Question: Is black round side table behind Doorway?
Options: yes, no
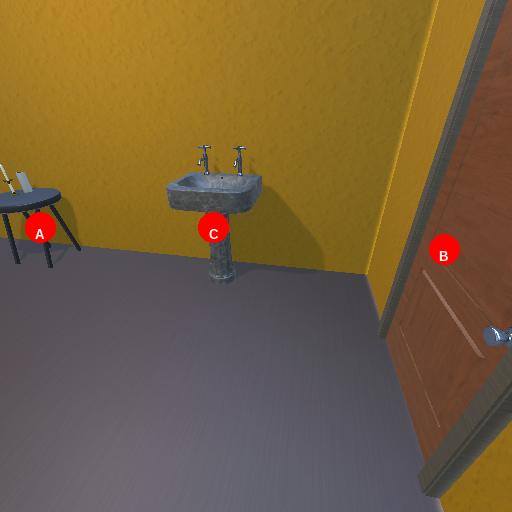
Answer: yes